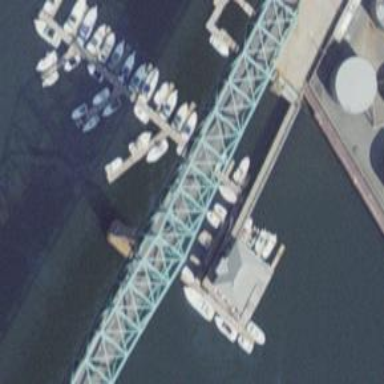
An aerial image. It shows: Man-made pier.